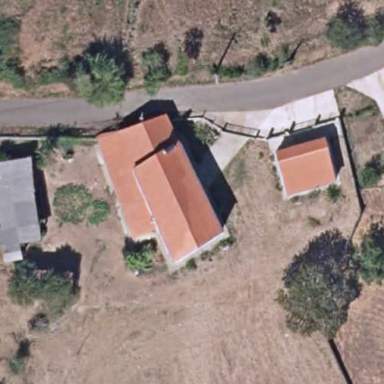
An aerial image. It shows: Simple and straightforward house.